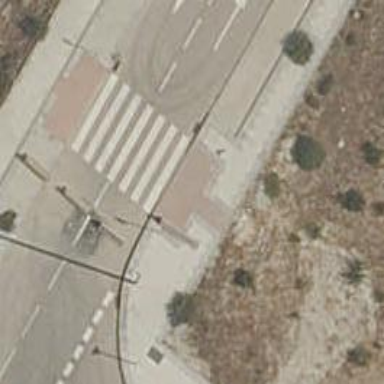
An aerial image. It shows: Uncontrolled zebra crossing on the road.